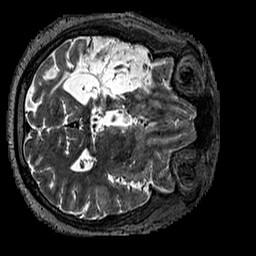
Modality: T2w
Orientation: axial
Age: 41
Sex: male
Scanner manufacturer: siemens
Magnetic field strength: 3 T
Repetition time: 3.2 s
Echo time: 0.567 s